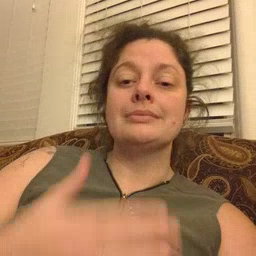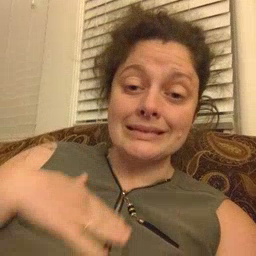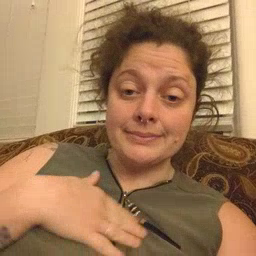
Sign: please